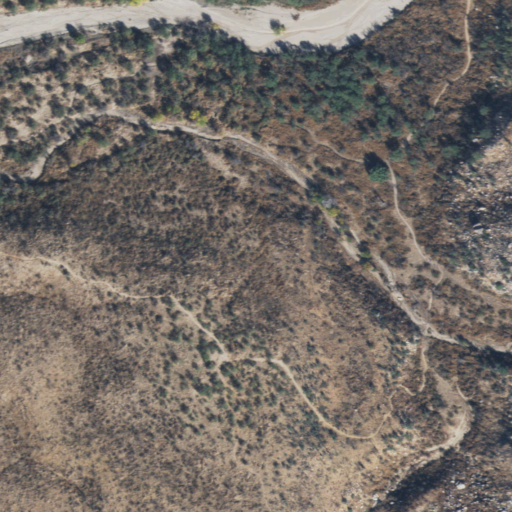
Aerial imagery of valley in Arizona named Montrose Canyon containing grassland and shrub